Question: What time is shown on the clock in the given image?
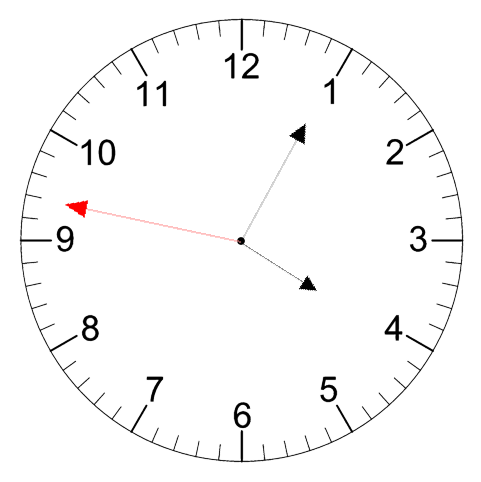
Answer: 04:04:47